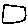
Label: square